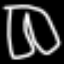
Label: pants